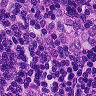
Metastatic tissue present: yes